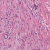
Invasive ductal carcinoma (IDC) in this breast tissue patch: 1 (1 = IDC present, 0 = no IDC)